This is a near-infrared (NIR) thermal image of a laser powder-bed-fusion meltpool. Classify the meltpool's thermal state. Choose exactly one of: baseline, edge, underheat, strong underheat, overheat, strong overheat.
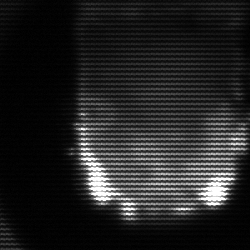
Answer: baseline